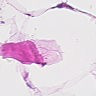
Metastatic tissue present: no